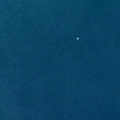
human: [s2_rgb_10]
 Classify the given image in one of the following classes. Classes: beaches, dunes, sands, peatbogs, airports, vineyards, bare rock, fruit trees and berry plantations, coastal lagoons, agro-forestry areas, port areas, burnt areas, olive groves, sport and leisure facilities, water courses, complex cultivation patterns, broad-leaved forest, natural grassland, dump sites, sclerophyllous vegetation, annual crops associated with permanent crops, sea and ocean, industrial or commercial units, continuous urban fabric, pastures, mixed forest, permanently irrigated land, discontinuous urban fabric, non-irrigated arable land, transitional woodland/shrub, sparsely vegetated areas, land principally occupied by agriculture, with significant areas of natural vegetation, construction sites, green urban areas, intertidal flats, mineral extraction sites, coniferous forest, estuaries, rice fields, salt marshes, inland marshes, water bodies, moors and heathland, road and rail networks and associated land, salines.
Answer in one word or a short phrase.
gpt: sea and ocean